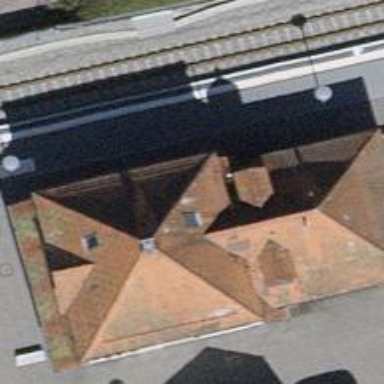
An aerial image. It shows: Railway station.